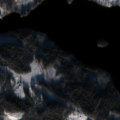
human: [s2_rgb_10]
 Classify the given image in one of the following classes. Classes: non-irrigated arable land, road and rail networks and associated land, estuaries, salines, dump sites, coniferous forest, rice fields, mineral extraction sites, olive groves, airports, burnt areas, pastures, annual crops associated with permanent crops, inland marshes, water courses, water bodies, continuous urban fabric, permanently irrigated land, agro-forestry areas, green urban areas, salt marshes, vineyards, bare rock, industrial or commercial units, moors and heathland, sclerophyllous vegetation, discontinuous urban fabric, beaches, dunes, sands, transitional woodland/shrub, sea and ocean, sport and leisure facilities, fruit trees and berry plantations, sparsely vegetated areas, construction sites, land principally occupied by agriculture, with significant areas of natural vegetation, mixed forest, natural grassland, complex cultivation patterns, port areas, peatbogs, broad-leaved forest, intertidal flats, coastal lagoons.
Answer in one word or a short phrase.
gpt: broad-leaved forest, coniferous forest, mixed forest, water bodies